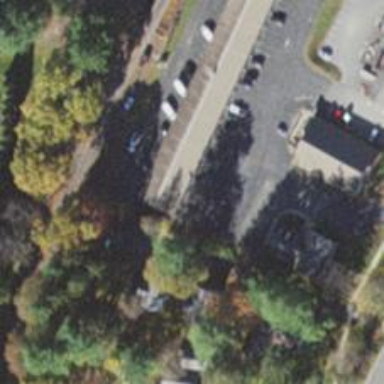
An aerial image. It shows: Retail building.